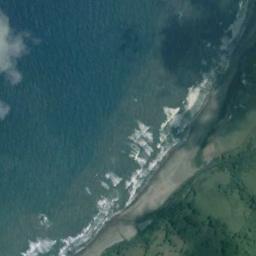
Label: beach